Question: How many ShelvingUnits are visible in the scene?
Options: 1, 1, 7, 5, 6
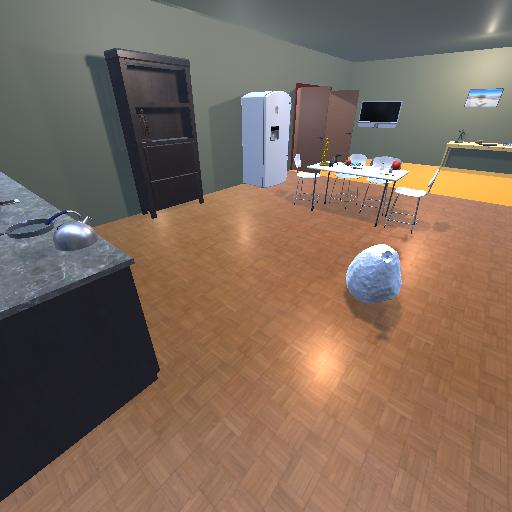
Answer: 1